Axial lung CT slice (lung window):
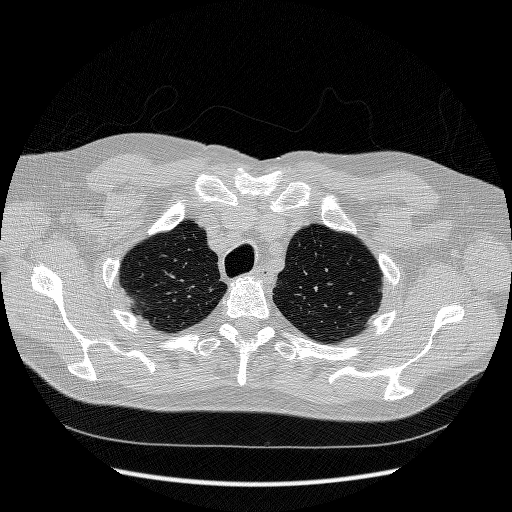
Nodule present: no